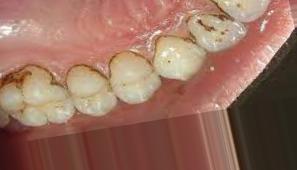
Condition: Tooth Discoloration